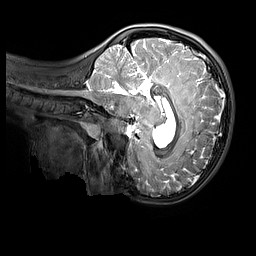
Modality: T2w
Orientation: sagittal
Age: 10
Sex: female
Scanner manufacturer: siemens
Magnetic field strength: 3 T
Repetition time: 3.2 s
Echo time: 0.408 s